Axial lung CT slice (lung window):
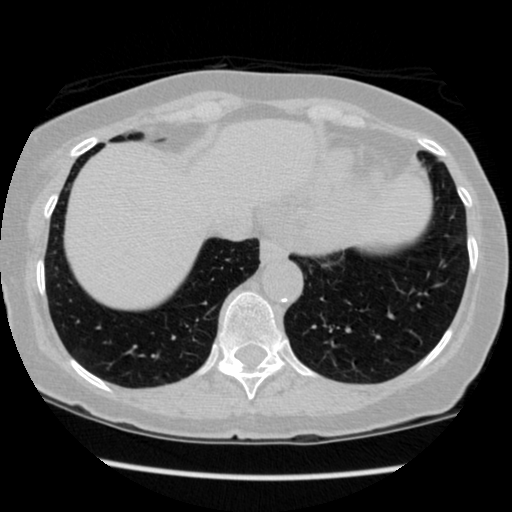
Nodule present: no